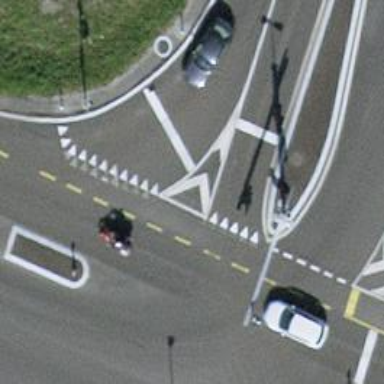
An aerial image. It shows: Road with traffic signals.